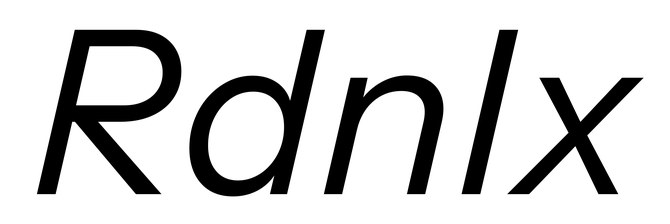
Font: InstrumentSans-Italic_Italic